Question: Some time ago, I was able to using the 'toDataURL' function, but suddenly this , and now I am not able to get an image from 3D model.
Please see bellow for more insights:
### ThreeJS examples:
- <URL>
### WebGL example:
- <URL>
### basic example:
- <URL>
> In all previous examples I didn't get the image, I get either a black or transparent image
### 2D:
- <URL>
> Only the 2D exemple gave back the correct image
### In all previous examples I use this simple method to get the image.
'''
document.getElementsByTagName('canvas')[0].toDataURL();
'''
Any idea of what I am doing wrong?
---
I've tried this on a MacBook Pro: Chrome and FireFox, and on FireFox on Windows 8.1 and I got the same result
### following is a animation on how I made the tests on Chrome

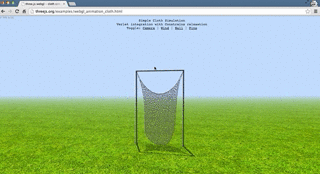
Answer: I've found a fix for this problem in my Threejs app, the solution was as simple as putting a flag to true, so in my threejs instanciation I added 'preserveDrawingBuffer':
'''
var renderer = new THREE.WebGLRenderer({
preserveDrawingBuffer : true // required to support .toDataURL()
});
'''
And this is it for the model that uses ThreeJs, so I think the problem is related to a configuration setting and there must be some option for using plain WebGl or other libraries.
Thank you for reading, and I hope this helps someone in future.